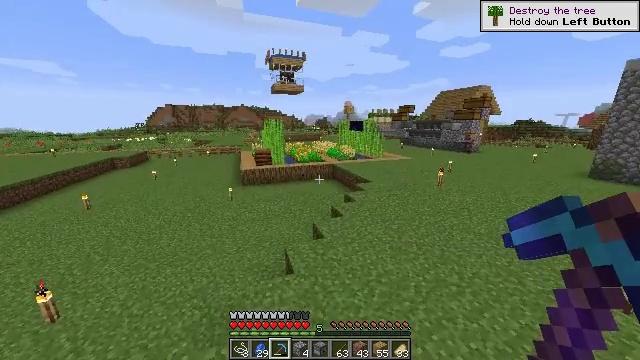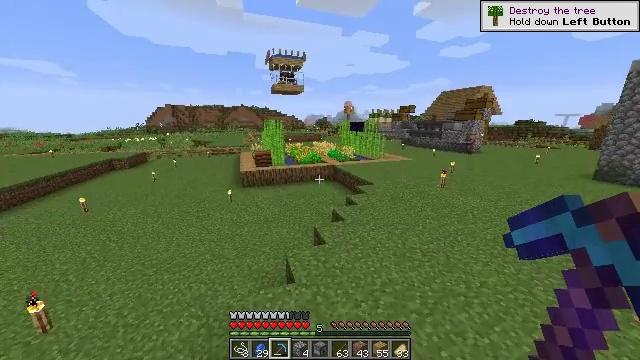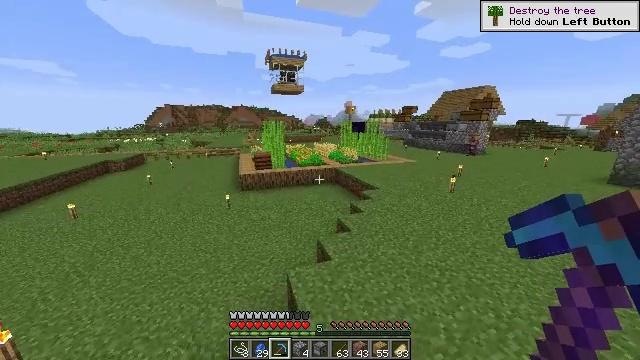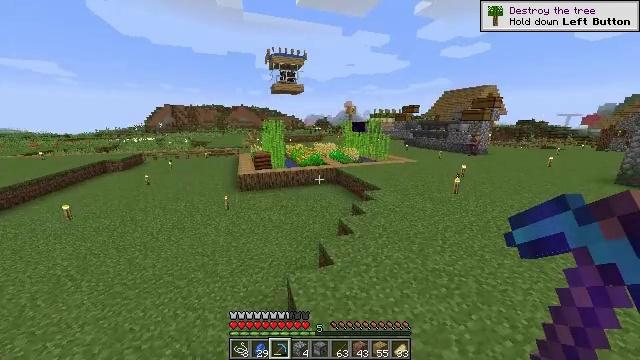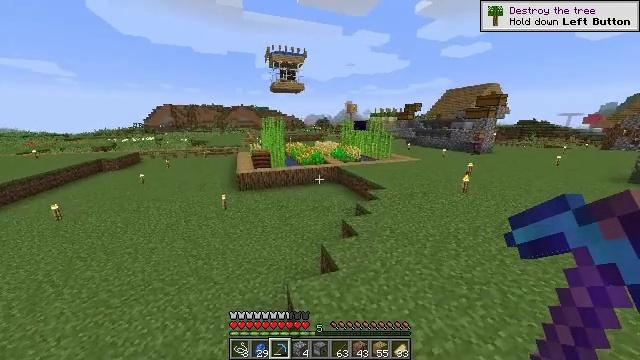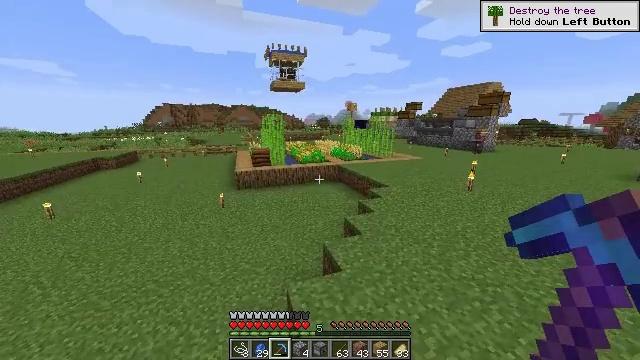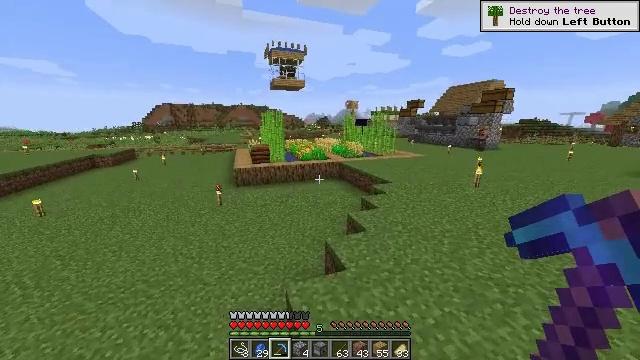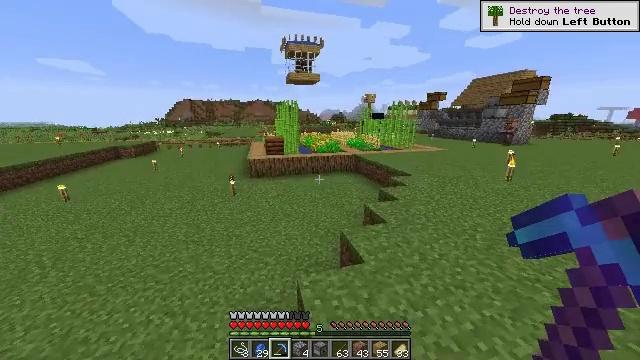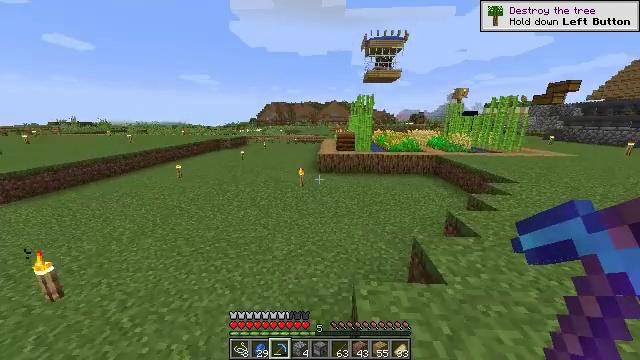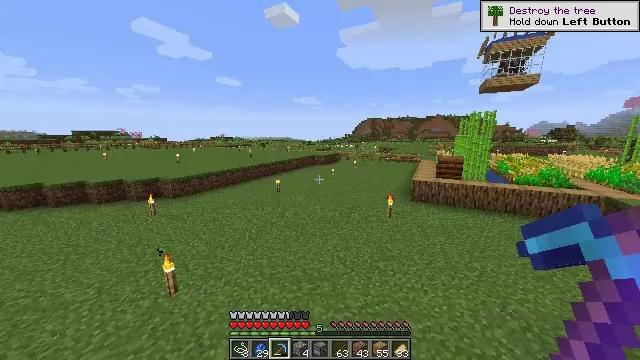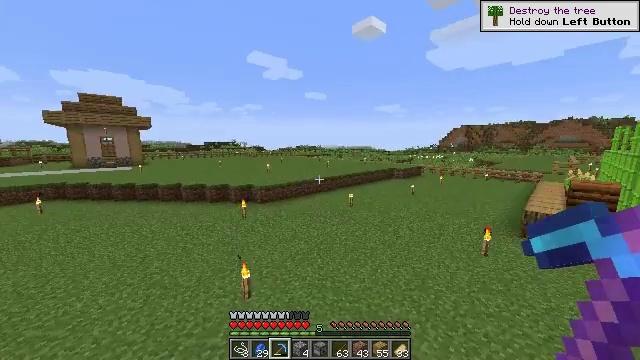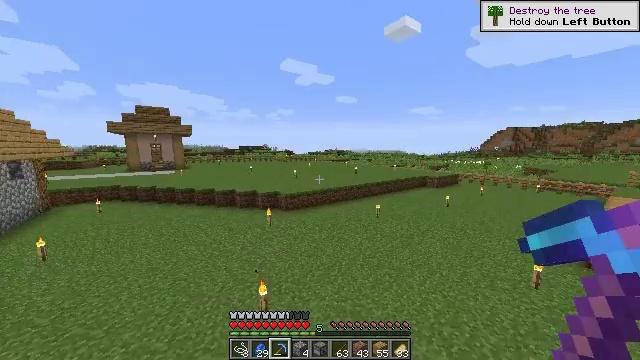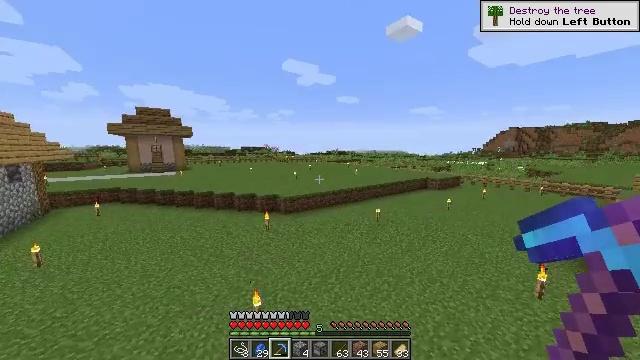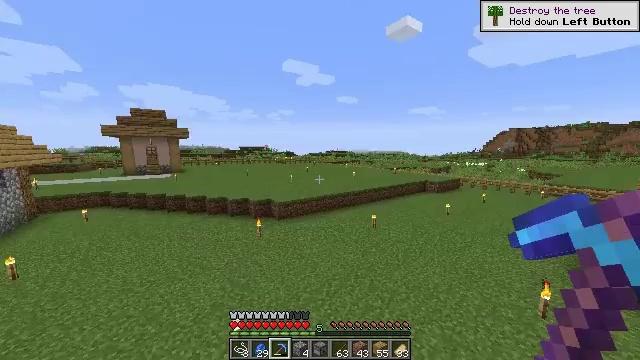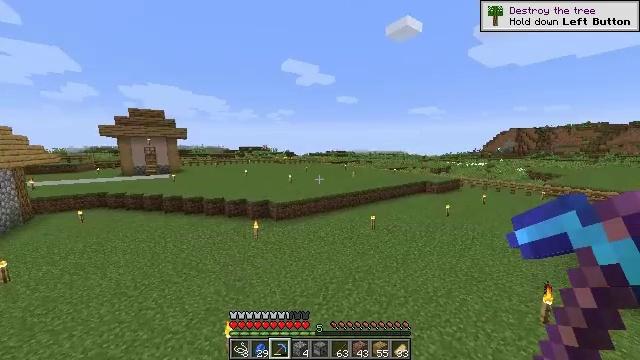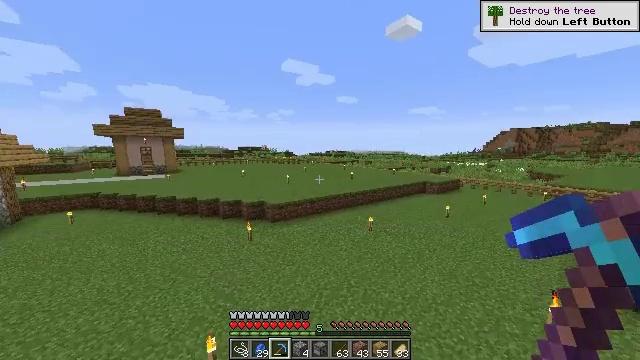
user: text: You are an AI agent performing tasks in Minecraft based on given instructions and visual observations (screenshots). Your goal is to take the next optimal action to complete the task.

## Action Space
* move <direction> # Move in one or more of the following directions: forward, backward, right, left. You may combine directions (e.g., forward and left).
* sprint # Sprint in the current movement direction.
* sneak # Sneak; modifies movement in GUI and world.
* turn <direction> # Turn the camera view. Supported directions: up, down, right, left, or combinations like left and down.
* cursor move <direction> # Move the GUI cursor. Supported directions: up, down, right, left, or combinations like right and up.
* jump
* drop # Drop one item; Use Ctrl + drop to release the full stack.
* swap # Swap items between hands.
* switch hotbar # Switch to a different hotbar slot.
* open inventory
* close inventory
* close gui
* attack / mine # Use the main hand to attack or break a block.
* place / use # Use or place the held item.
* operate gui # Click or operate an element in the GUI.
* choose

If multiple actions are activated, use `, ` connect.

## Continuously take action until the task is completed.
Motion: motion action
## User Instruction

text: Harvest sugar cane from the plant.
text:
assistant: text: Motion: move forward, jump
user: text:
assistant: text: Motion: move forward, jump
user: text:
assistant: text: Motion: move forward, jump
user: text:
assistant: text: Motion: move forward, jump
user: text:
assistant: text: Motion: move forward, jump
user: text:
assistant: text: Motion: move forward, jump
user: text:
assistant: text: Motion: move forward, turn left, jump
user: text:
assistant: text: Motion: move forward, sprint, turn left, jump
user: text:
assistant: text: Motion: move forward, sprint, turn left and up, jump
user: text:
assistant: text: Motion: move forward, sprint, turn left and up, jump
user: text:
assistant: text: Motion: move forward, sprint, turn left, jump
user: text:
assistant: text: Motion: move forward, jump
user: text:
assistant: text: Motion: move forward, jump
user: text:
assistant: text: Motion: move forward, jump
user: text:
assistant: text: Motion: move forward, jump
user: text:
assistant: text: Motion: move forward, jump
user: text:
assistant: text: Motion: move forward, jump
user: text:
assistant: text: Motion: move forward, jump
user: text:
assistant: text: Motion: move forward, jump
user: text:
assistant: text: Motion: move forward, sprint, jump
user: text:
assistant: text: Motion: move forward, sprint, jump
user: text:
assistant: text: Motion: move forward, sprint, jump
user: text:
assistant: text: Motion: move forward, sprint, jump
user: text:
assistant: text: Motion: move forward, sprint, jump
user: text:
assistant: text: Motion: move forward, jump
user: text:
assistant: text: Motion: move forward, jump
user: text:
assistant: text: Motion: move forward, jump
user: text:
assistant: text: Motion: move forward, jump
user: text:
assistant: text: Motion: move forward, jump
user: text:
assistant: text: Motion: move forward, jump